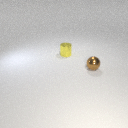
small brown metal sphere to the right of small yellow metal cylinder